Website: macys
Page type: delivery-shipping
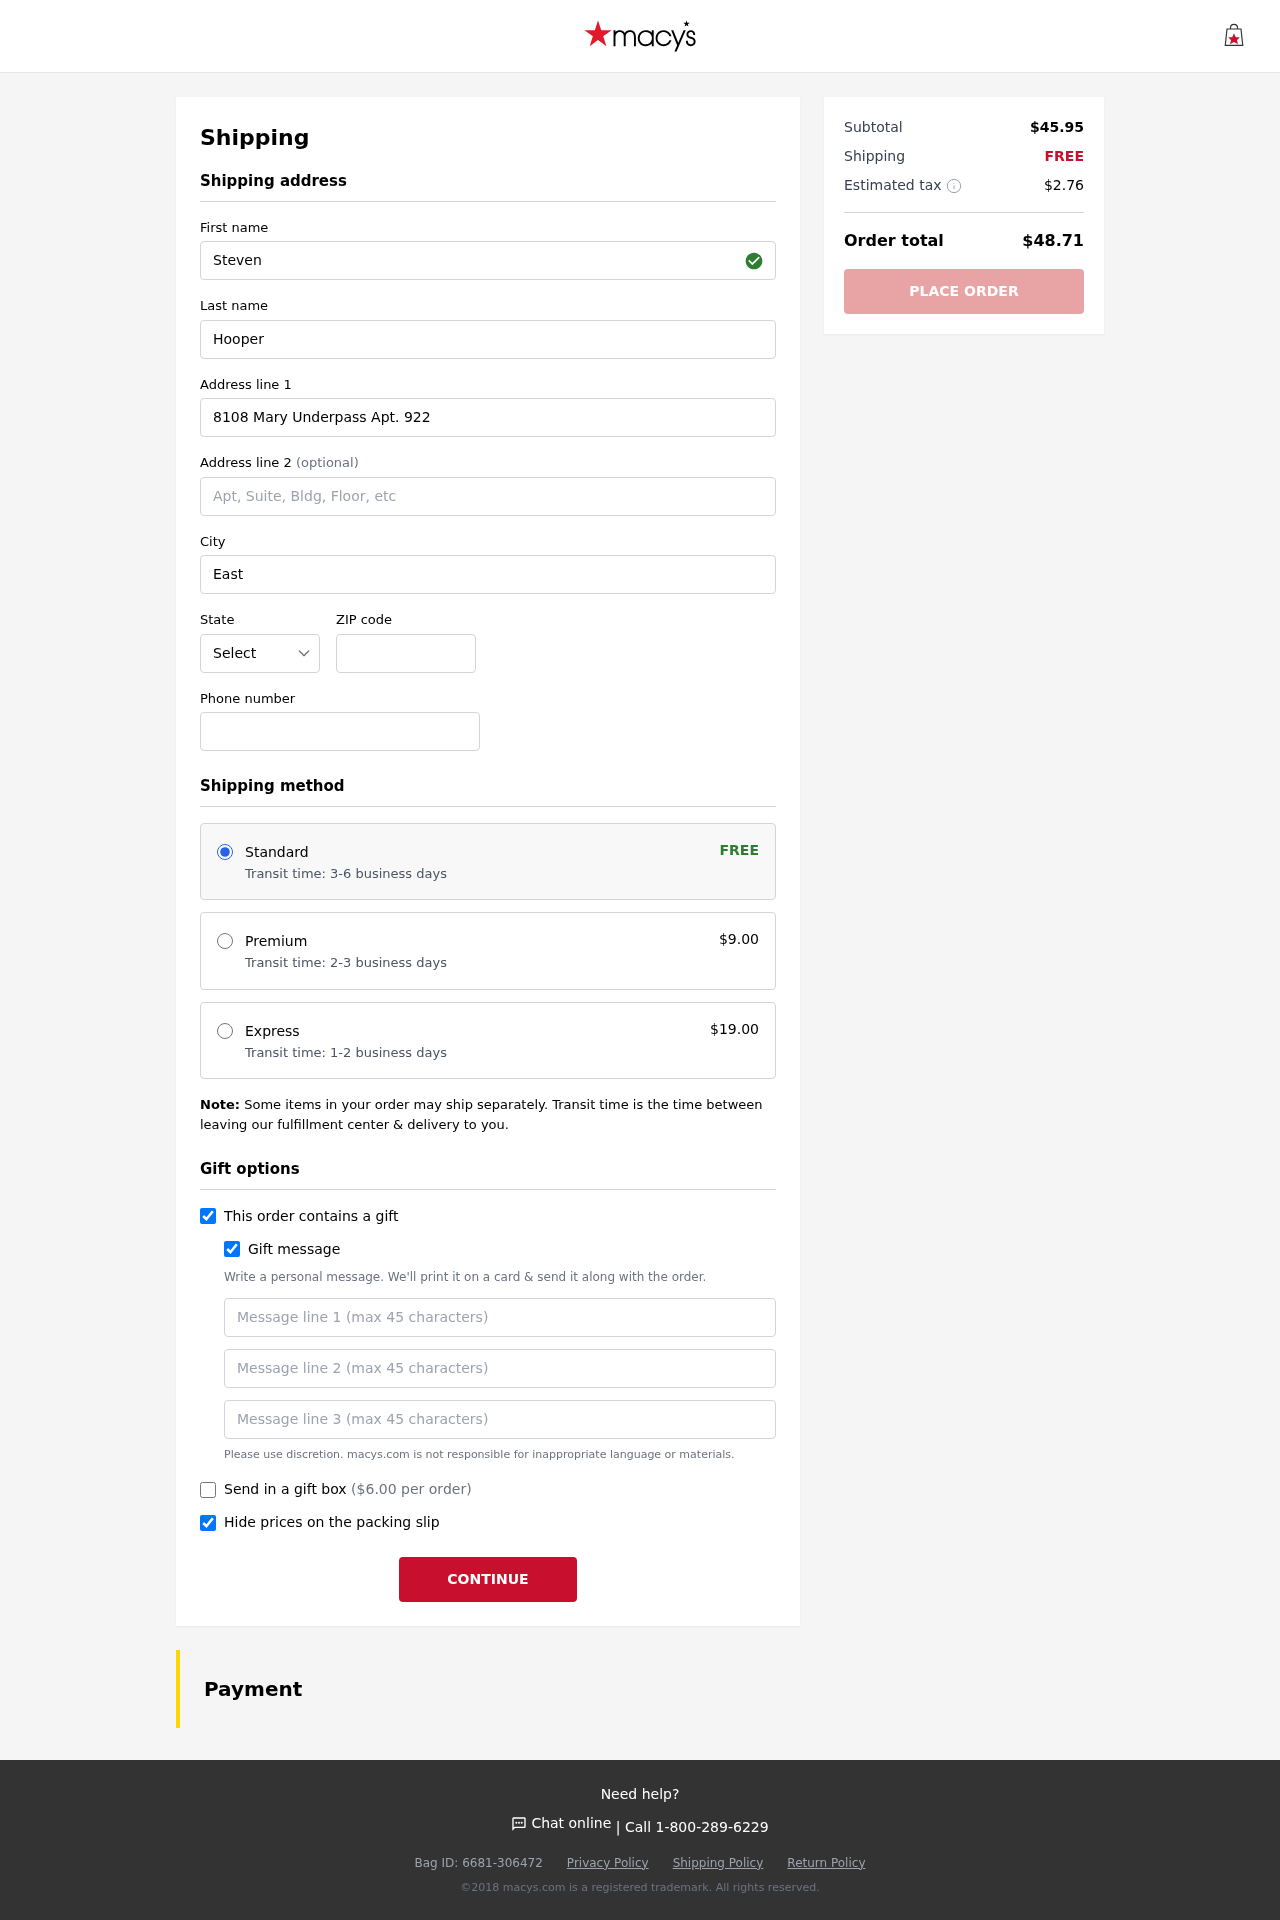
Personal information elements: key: PII_STATE_ABBR
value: MP
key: PII_FIRSTNAME
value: Steven
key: PII_LASTNAME
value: Hooper
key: PII_STREET
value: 8108 Mary Underpass Apt. 922
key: PII_CITY
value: East David
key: PII_POSTCODE
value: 99289
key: PII_PHONE
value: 5918430158
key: PII_GIFT_MESSAGE
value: Hey Robert, I thought you'd love these new running shoes to keep you moving and motivated! I know how much you enjoy hitting the trails, and I can’t wait to see where they take you next. Enjoy every step!  Steven
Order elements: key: ORDER_SHIPPING_STANDARD
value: Transit time: 3-6 business days
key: ORDER_SHIPPING_COST
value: FREE
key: ORDER_SHIPPING_PREMIUM
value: Transit time: 2-3 business days
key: ORDER_SHIPPING_PREMIUM_PRICE
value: $9.00
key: ORDER_SHIPPING_EXPRESS
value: Transit time: 1-2 business days
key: ORDER_SHIPPING_EXPRESS_PRICE
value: $19.00
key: ORDER_GIFT_BOX_PRICE
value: ($6.00 per order)
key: ORDER_SUBTOTAL
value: $45.95
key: ORDER_SHIPPING_COST2
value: FREE
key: ORDER_TAX
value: $2.76
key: ORDER_TOTAL
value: $48.71